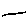
Label: line